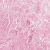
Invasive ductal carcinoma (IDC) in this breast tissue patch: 0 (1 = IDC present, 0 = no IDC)